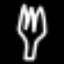
Label: fork